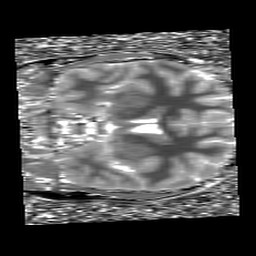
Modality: T1map
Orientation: coronal
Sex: female
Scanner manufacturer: siemens
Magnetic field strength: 3 T
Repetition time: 5 s
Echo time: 0.00368 s